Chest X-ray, AP view. Patient: 23 years old, sex F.
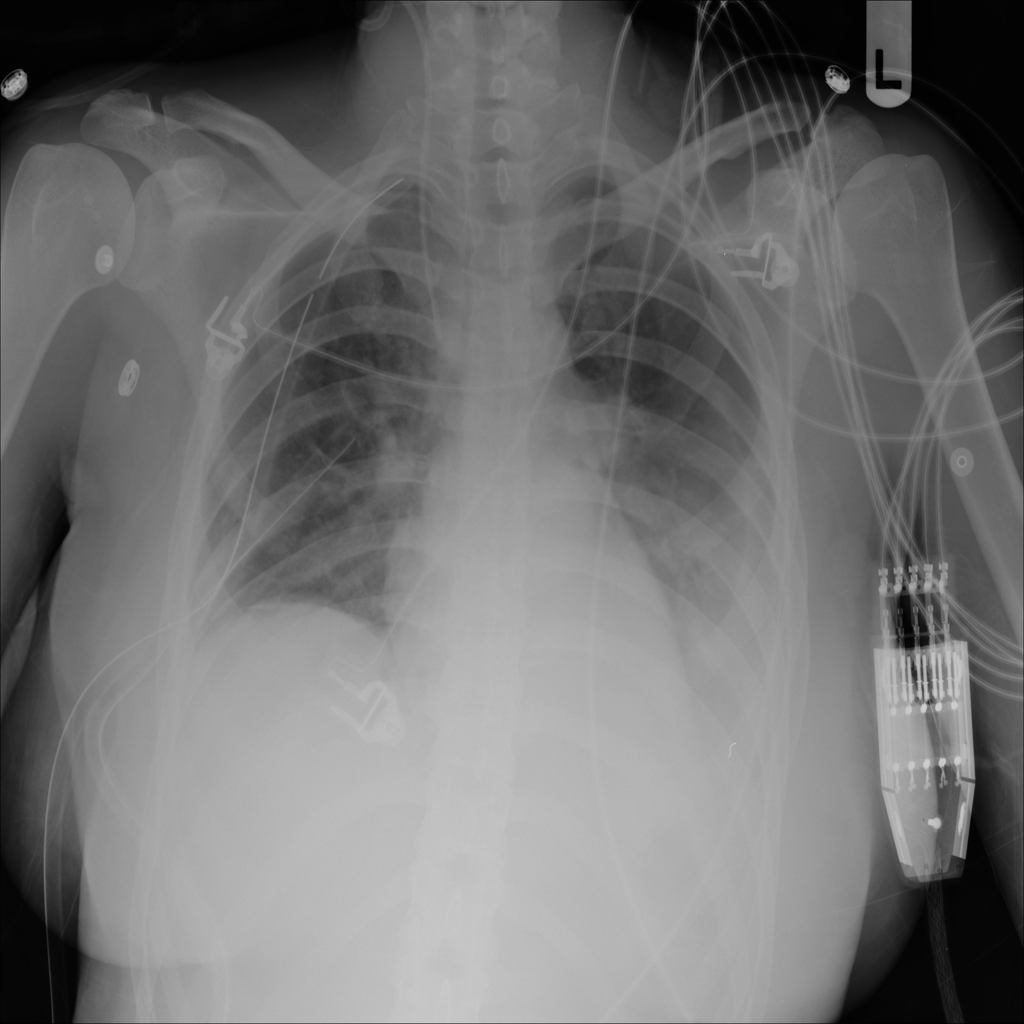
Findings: Pneumothorax